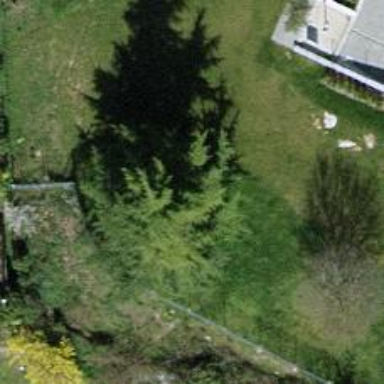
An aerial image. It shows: Tree with mixed leaves.